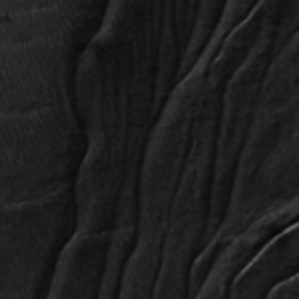
Label: frost